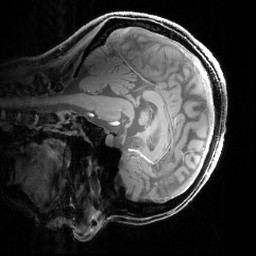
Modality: T1w
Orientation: sagittal
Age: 36
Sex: female
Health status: healthy
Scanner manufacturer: siemens
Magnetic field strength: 7 T
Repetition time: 4.3 s
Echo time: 0.00227 s